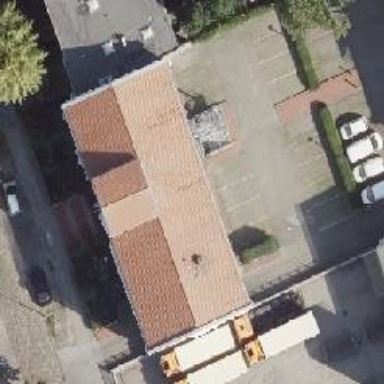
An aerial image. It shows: Commercial building with gabled roof.